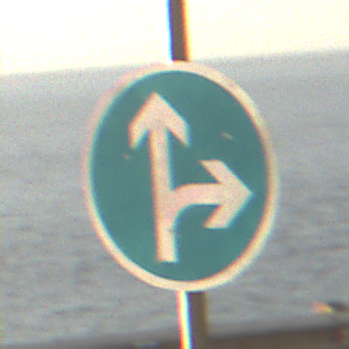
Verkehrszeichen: VorgeschriebeneFahrtrichtungGeradeausOderRechts
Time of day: SunriseSunset
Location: Outdoor (Nature)
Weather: PartlyCloudy
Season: NotSpecified
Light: Natural